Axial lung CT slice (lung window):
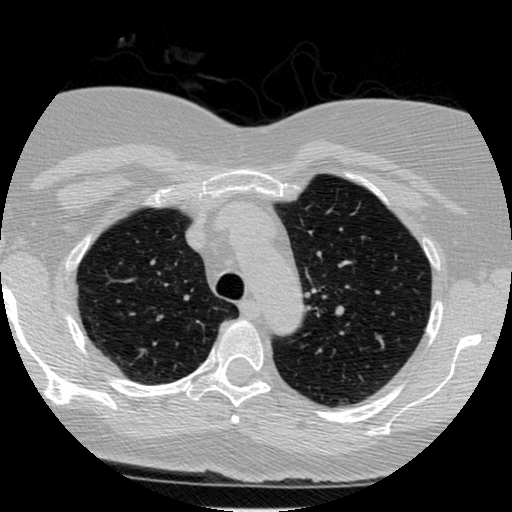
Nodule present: no